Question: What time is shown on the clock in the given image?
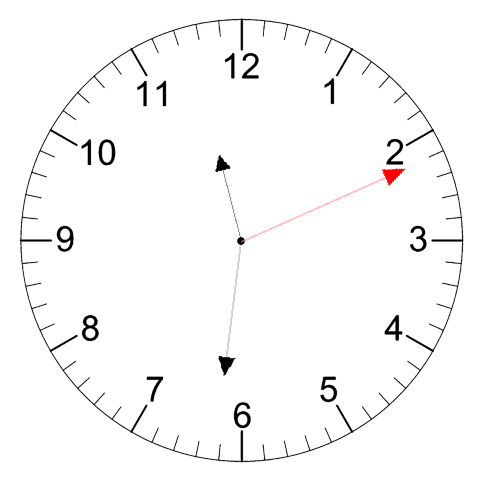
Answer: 11:31:11